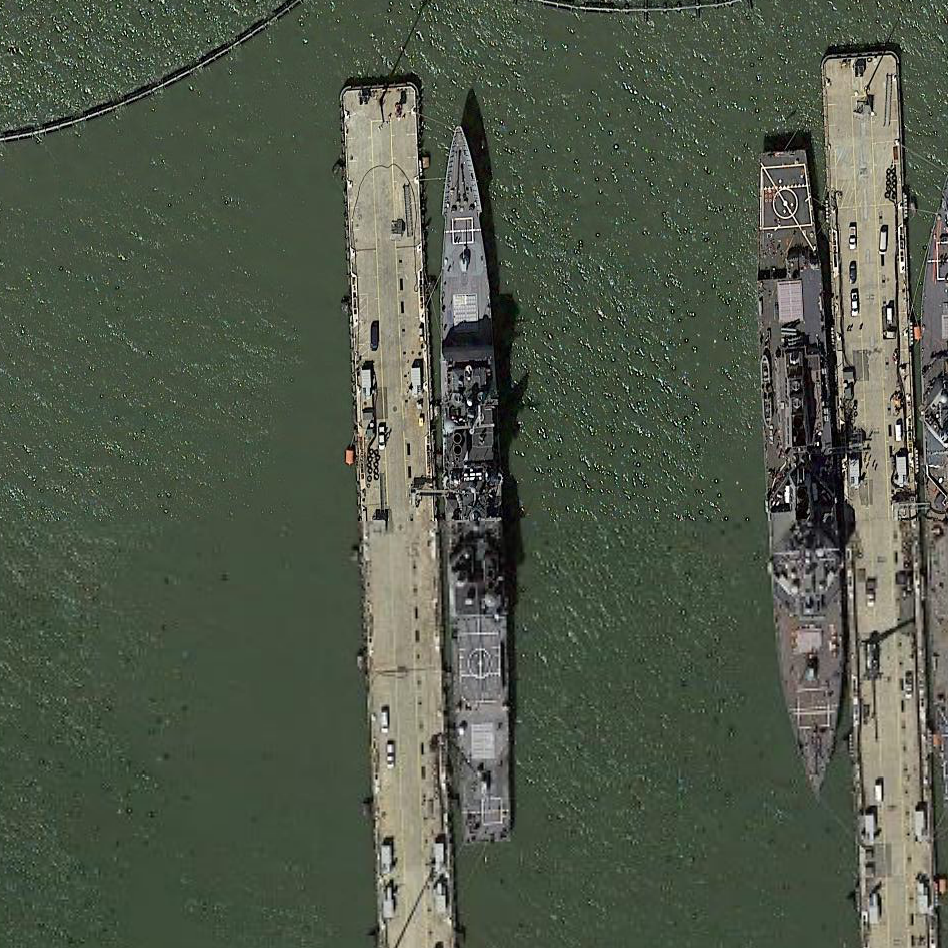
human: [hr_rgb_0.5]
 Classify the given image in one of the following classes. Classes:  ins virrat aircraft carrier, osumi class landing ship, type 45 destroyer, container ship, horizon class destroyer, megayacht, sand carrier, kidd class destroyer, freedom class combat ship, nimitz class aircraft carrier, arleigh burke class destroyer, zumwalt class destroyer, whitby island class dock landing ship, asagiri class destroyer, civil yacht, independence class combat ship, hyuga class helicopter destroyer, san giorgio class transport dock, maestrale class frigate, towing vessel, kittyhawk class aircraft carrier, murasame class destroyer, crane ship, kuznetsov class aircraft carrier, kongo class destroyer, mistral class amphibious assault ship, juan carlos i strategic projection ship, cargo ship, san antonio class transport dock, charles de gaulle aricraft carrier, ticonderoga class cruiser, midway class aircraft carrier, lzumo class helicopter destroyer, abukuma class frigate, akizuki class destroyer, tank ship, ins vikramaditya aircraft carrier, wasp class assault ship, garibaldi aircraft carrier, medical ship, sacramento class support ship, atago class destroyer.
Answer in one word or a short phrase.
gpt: Ticonderoga class cruiser